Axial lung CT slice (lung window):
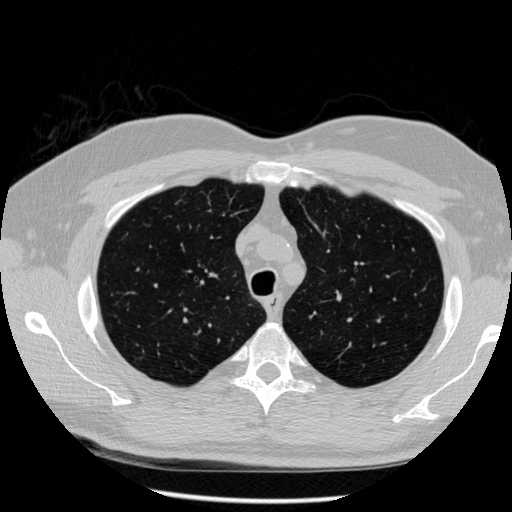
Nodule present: no